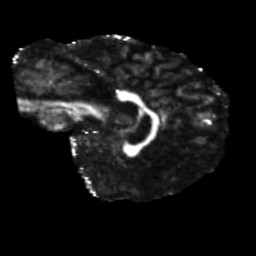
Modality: FA
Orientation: sagittal
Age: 54
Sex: male
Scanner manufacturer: siemens
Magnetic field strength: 3 T
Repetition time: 5.25 s
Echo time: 0.08 s